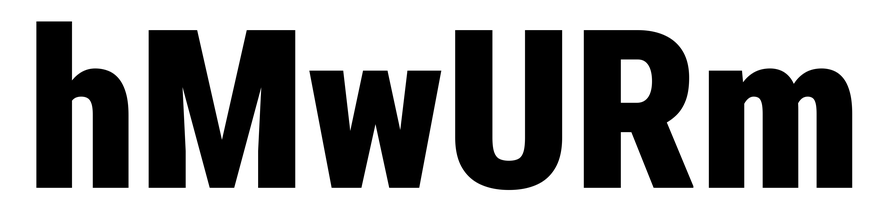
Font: Roboto_Condensed_Black